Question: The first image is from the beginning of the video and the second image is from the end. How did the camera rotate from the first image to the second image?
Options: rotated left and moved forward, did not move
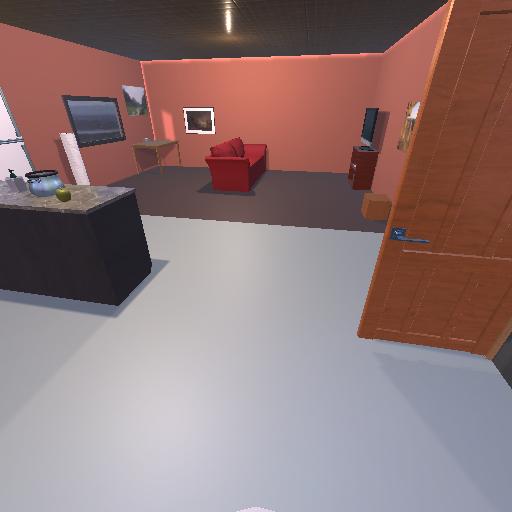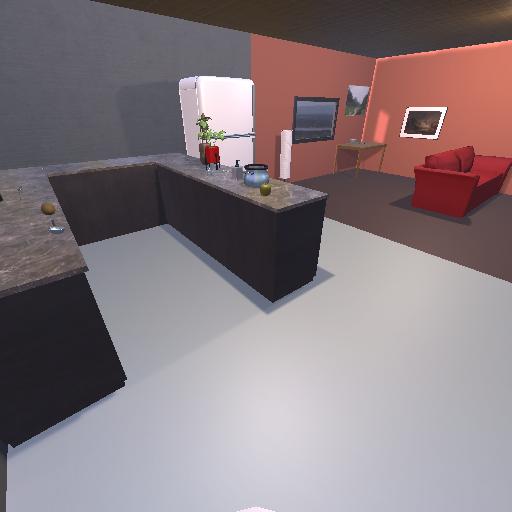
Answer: rotated left and moved forward